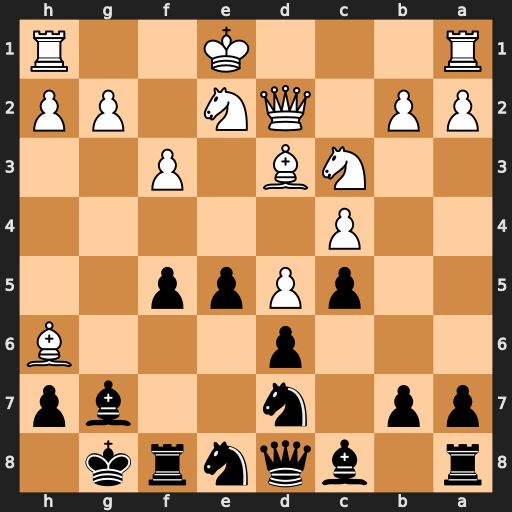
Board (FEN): r1bqnrk1/pp1n2bp/3p3B/2pPpp2/2P5/2NB1P2/PP1QN1PP/R3K2R
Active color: b
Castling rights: KQ
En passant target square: -
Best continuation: Qh4+ g3 Qxh6 Qxh6 Bxh6